Field crop: maize
Growth stage: 2
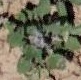
Species: chenopodium